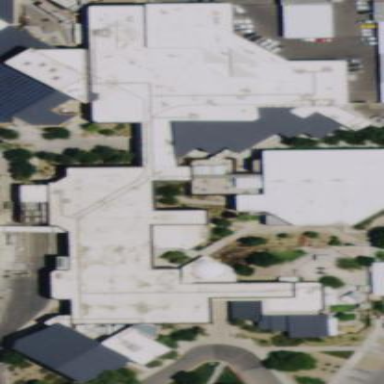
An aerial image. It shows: College building.